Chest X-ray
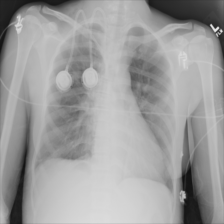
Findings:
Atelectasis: negative
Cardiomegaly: negative
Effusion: negative
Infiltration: negative
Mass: negative
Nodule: negative
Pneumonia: negative
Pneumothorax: negative
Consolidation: negative
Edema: negative
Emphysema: negative
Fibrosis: negative
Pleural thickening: negative
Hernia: negative